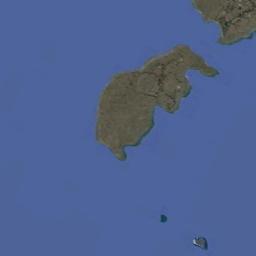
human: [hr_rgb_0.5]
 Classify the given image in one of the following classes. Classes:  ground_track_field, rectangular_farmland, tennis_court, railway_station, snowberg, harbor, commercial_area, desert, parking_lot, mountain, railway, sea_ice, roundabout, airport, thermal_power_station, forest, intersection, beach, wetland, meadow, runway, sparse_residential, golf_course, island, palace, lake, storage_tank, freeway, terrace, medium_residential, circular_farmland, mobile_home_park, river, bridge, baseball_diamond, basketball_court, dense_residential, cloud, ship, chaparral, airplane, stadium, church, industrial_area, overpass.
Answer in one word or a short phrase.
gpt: island